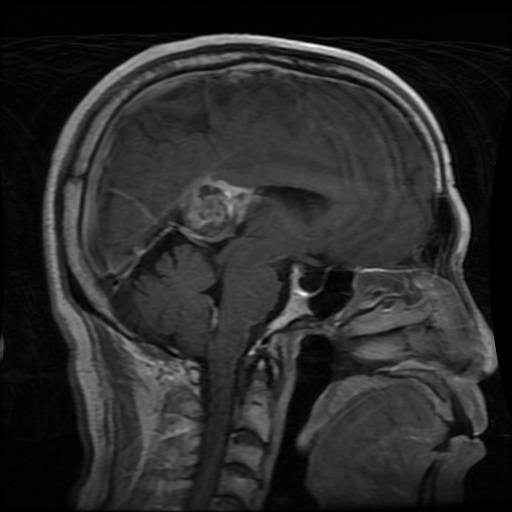
Label: glioma